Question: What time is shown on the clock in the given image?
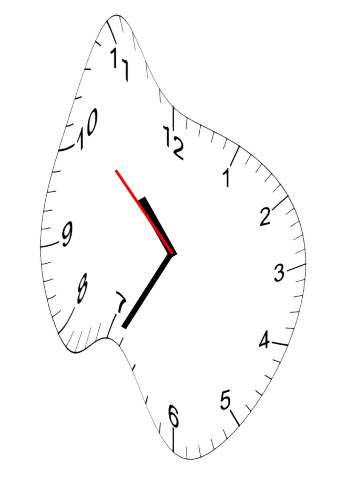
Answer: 10:34:52